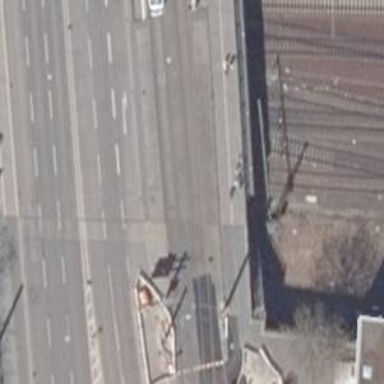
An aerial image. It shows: Railway signal.